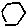
Label: hexagon